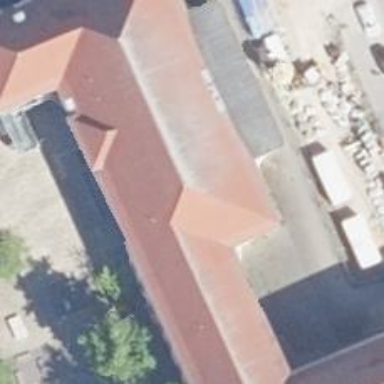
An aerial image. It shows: School building with hipped roof design.